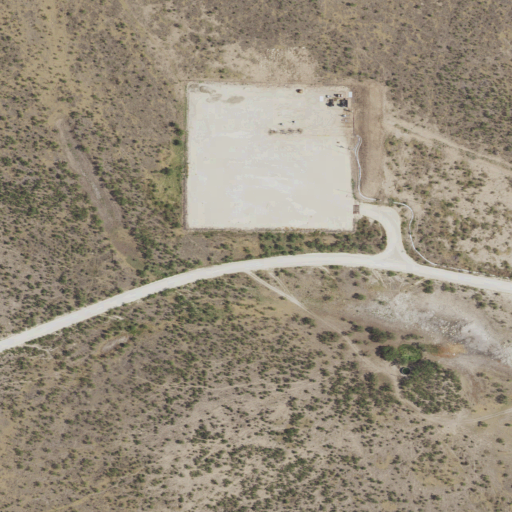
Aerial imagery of valley in Texas named Talley Draw containing shrub, open development, low intensity development, and medium intensity development